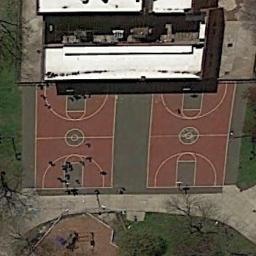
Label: basketball_court